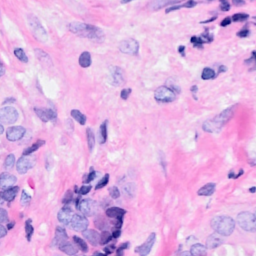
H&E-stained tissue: Breast